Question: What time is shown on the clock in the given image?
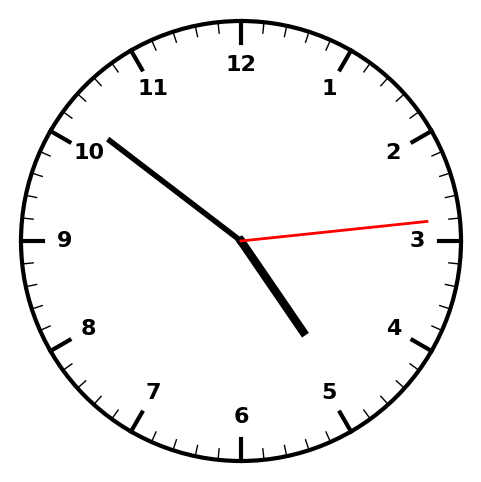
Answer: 04:51:14